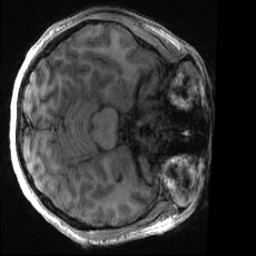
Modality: T1w
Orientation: axial
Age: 24
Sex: female